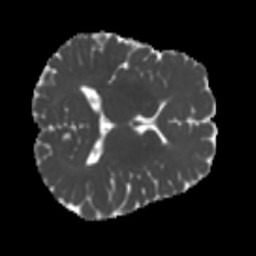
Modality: MD
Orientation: axial
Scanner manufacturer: siemens
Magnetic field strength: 3 T
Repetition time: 4 s
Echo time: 0.0594 s